Chest X-ray:
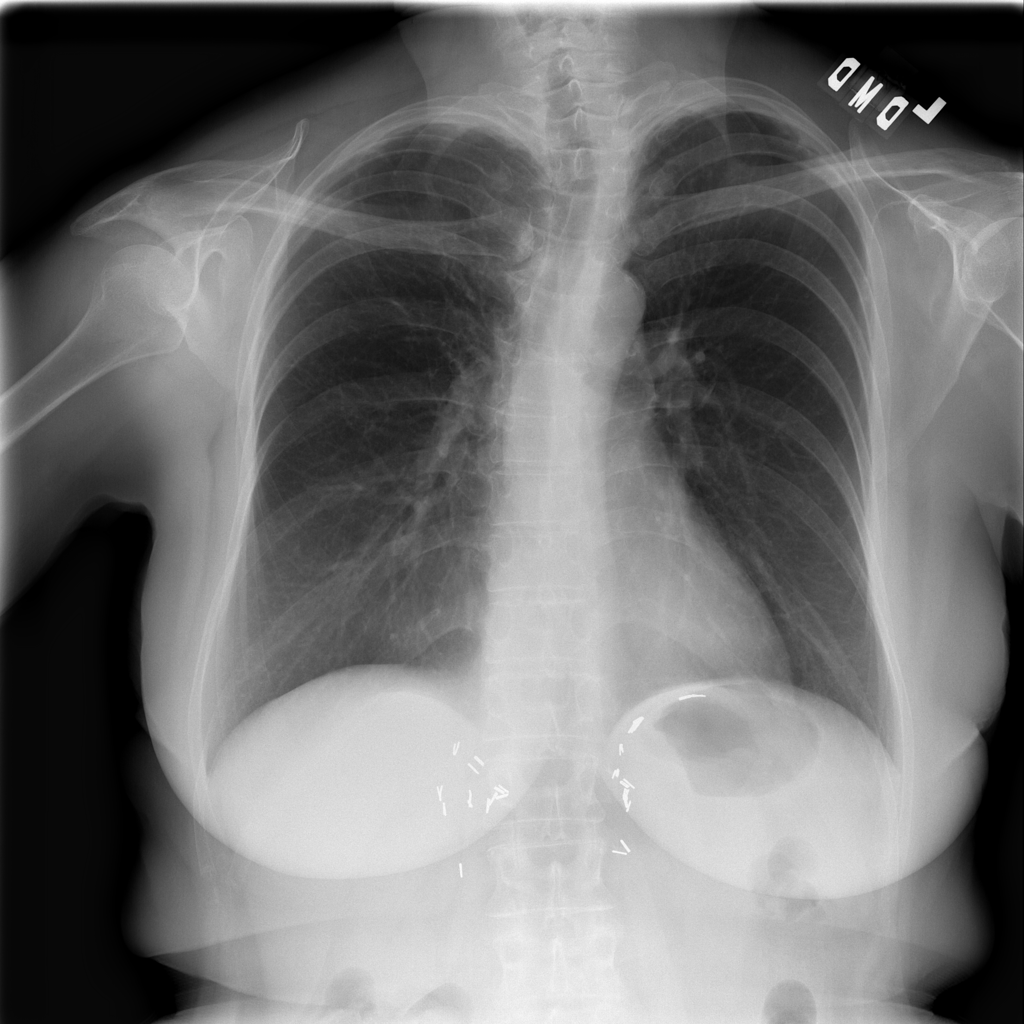
No abnormal finding: yes